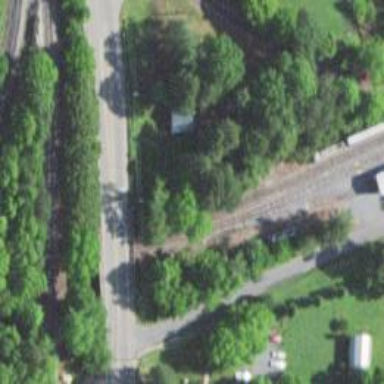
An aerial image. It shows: Railway track.